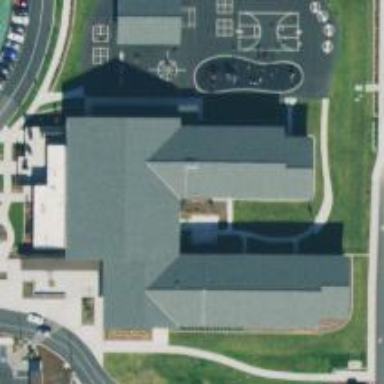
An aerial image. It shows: School building.